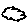
Label: cloud